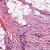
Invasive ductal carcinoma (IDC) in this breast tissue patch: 1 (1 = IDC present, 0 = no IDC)